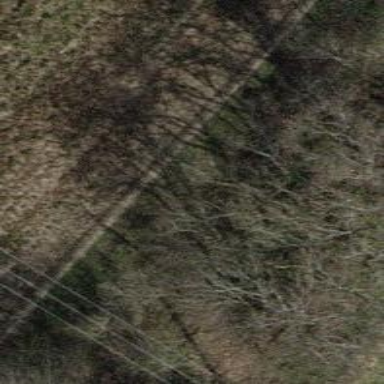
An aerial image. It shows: Dirt path.